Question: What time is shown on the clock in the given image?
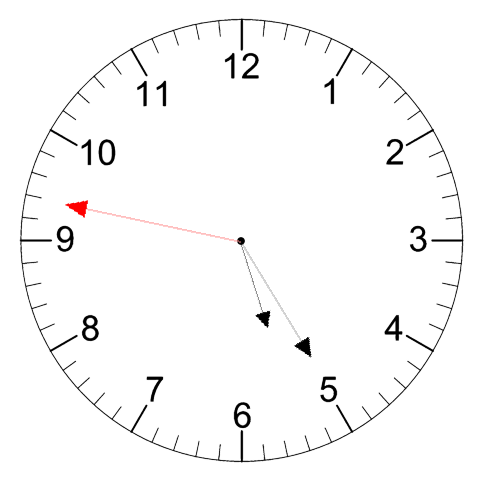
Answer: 05:24:47